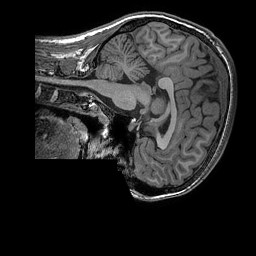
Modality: T1w
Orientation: sagittal
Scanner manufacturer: ge
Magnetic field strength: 3 T
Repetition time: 0.008512 s
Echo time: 0.003336 s